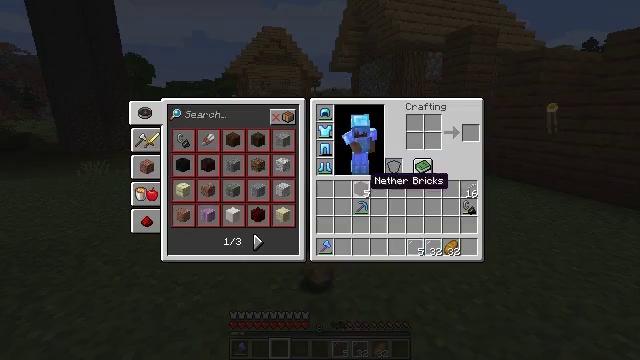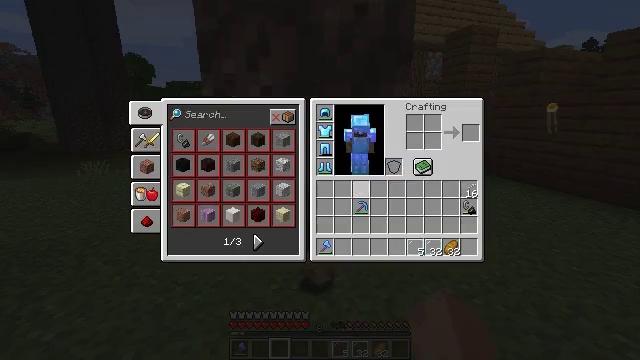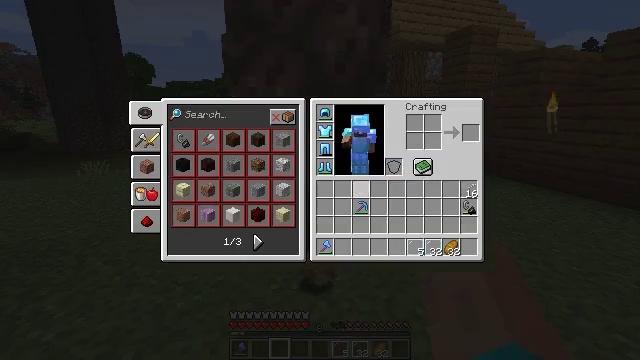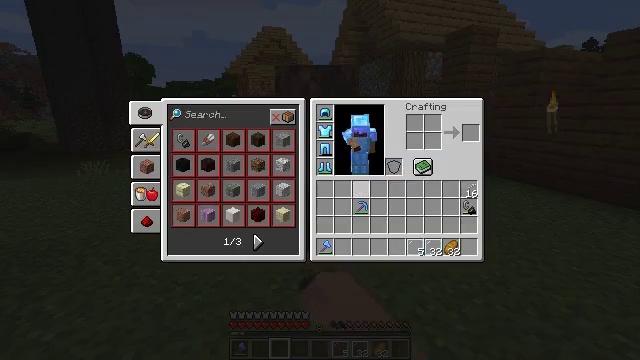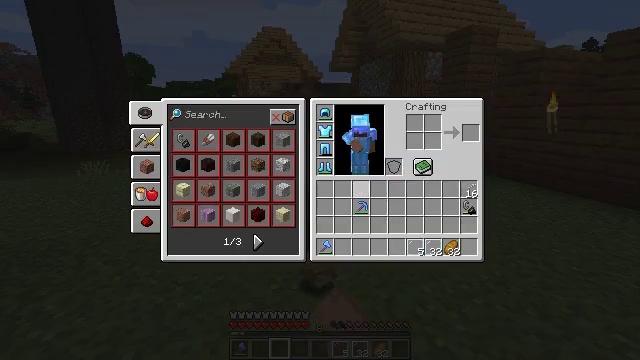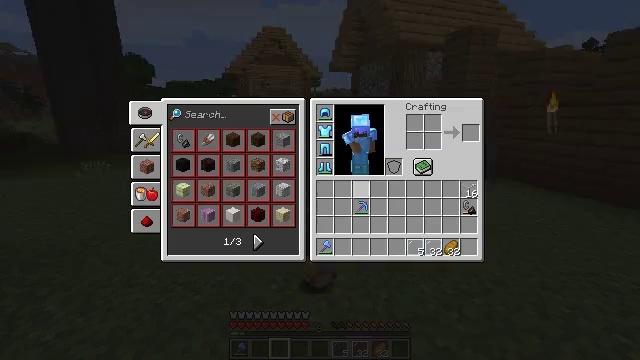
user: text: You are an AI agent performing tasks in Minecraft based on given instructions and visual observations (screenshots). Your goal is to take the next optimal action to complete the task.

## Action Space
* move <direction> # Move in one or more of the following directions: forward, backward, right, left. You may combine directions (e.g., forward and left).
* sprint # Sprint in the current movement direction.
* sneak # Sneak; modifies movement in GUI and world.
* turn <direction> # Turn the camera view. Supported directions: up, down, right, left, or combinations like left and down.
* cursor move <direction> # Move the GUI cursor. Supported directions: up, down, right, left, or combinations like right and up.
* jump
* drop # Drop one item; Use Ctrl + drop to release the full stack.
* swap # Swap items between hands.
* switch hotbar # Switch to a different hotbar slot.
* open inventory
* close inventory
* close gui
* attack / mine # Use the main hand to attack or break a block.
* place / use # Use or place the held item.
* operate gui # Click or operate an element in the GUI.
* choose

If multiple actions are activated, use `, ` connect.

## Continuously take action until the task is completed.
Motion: motion action
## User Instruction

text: Drop a nether brick.
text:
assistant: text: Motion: sprint, drop, open gui
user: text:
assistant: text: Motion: sprint, drop
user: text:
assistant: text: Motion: sprint
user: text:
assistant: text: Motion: sprint
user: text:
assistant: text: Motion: sprint
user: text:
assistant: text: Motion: sprint